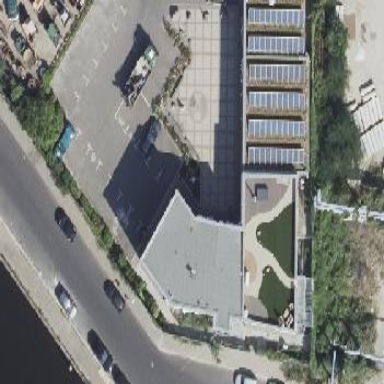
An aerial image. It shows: Office building with flat roof.